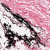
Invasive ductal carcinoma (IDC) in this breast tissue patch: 0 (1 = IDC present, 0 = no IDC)